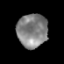
Tissue: prostate
Cell type: T cells
Senescence score: 0.2523
Nuclear area (px): 1000
Mean DAPI intensity: 131.061